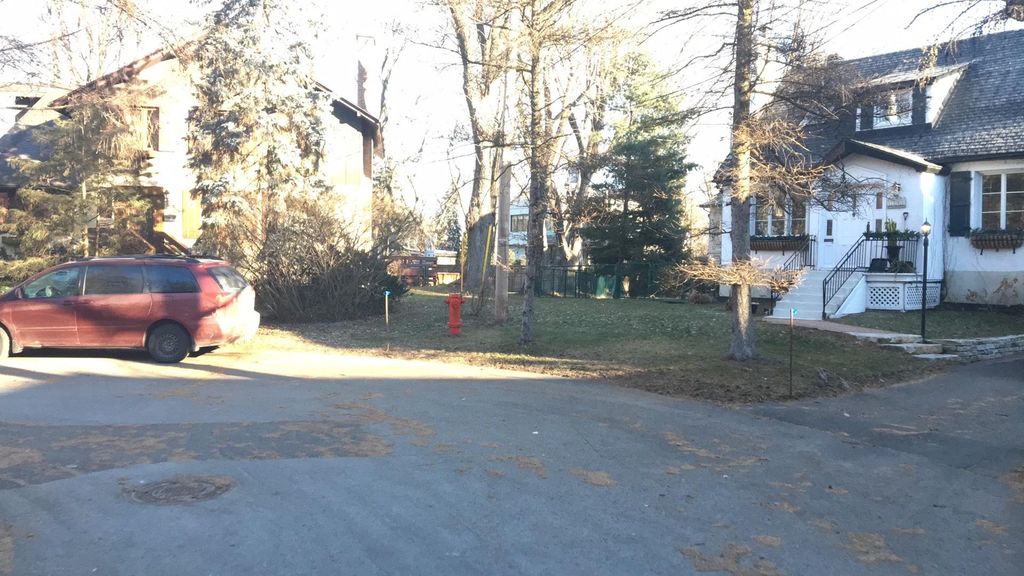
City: montreal